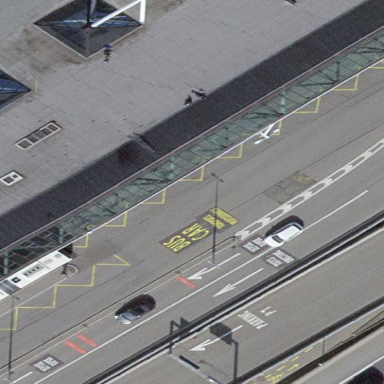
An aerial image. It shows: Motorcycle parking area.